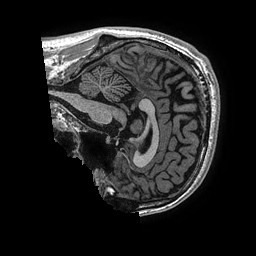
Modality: T1w
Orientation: sagittal
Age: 22
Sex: male
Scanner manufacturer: ge
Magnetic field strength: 3 T
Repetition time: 0.006952 s
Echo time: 0.00292 s